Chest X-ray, PA view. Patient: 29 years old, sex F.
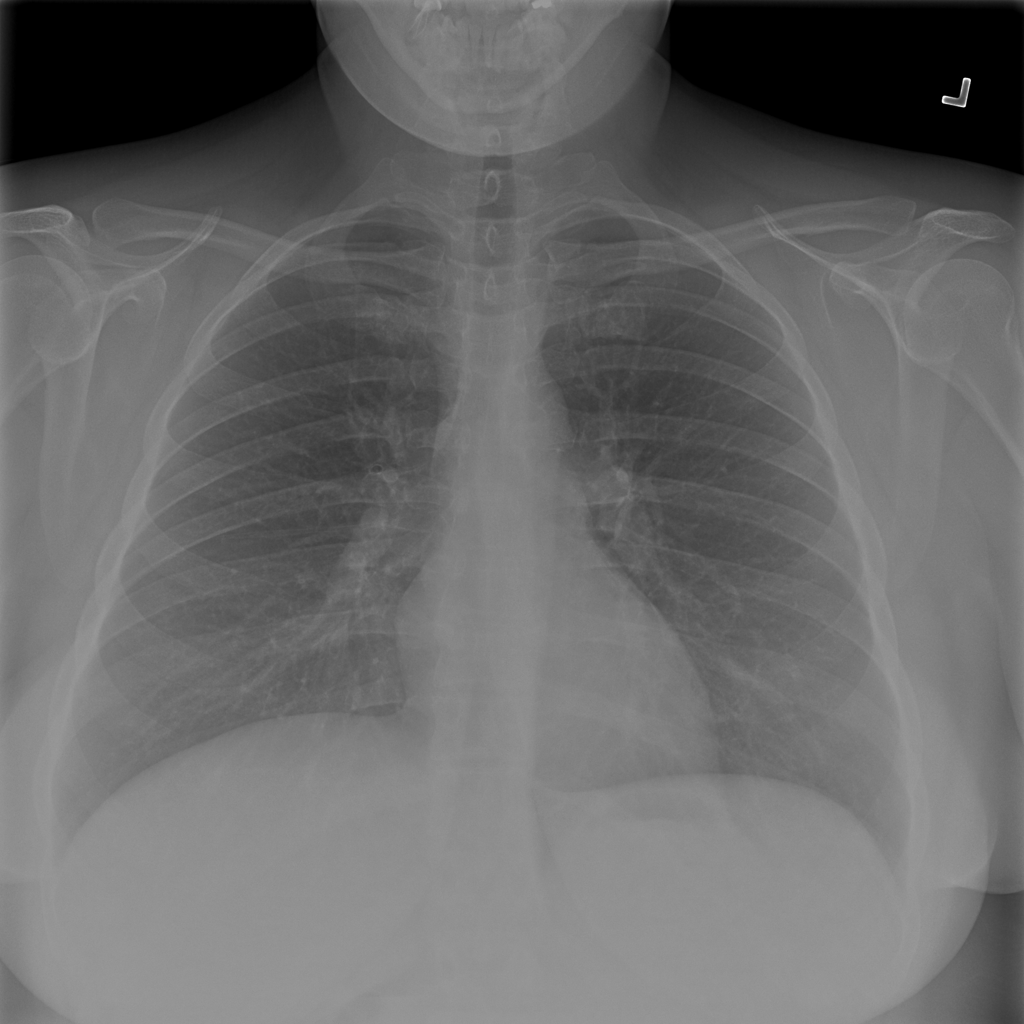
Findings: No Finding